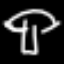
Label: mushroom